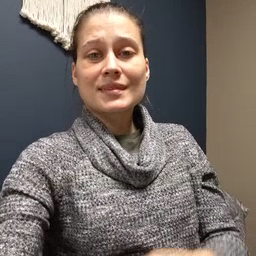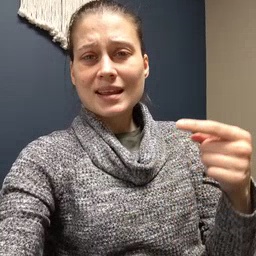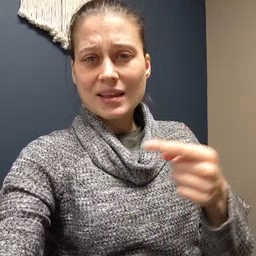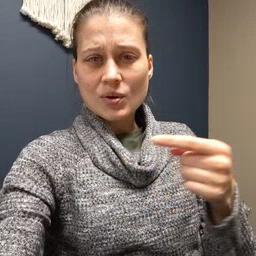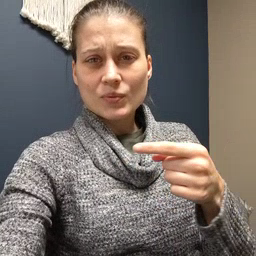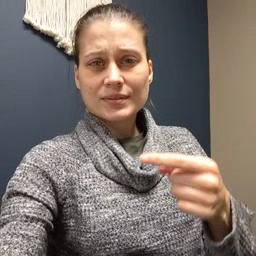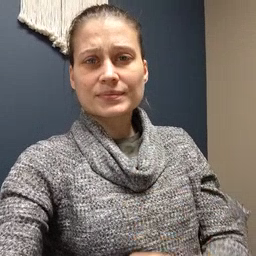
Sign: owie